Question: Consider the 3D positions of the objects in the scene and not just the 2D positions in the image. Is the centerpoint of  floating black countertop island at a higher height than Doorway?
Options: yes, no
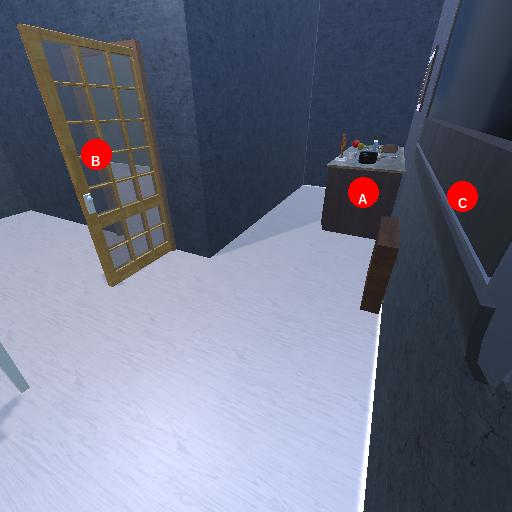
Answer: yes